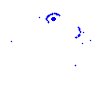
Particle: pion